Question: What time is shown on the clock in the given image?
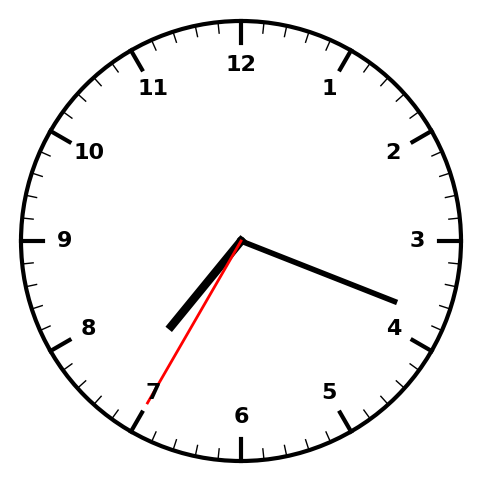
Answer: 07:18:35